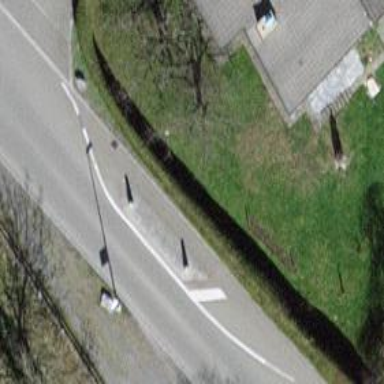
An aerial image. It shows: Tertiary road with asphalt surface and no sidewalks.